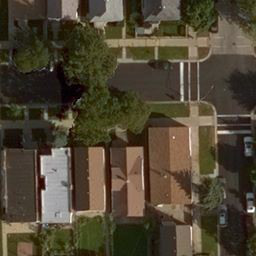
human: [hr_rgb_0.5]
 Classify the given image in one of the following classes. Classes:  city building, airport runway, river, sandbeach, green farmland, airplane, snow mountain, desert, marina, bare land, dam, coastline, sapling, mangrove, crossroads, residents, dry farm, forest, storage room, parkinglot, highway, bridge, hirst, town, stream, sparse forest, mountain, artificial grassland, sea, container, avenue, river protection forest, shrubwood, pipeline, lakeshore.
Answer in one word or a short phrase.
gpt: residents